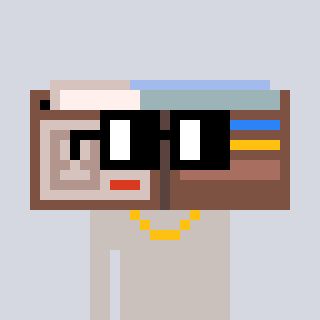
a pixel art character with square black glasses, a wallet-shaped head and a foggrey-colored body on a cool background